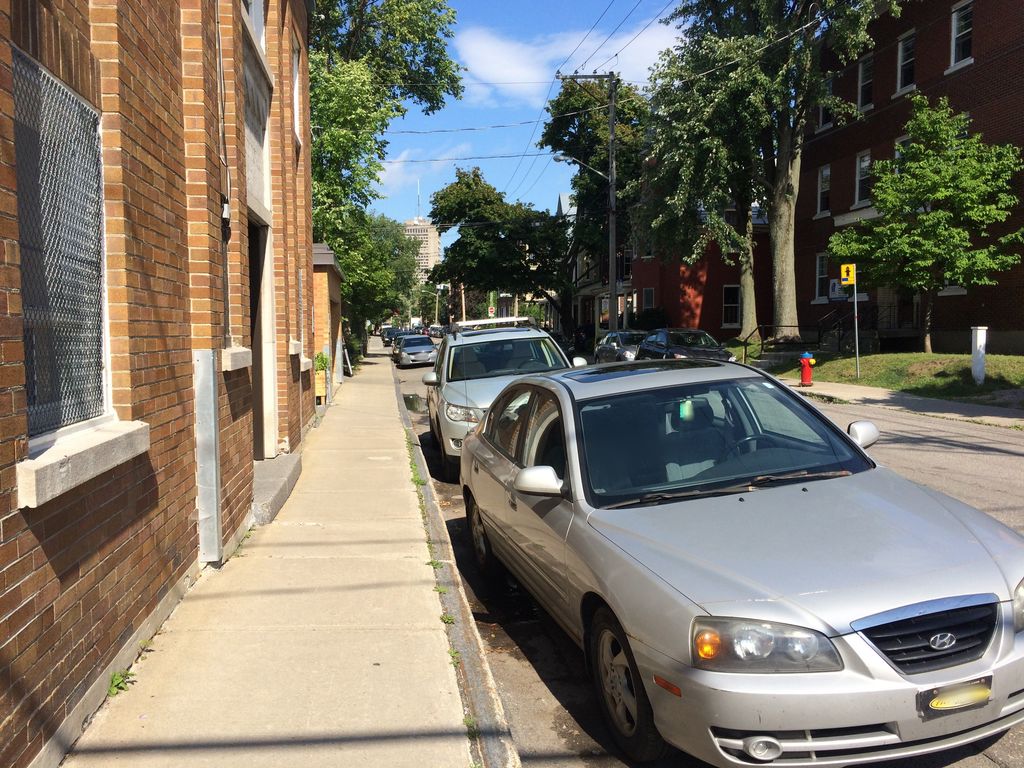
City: quebec_city